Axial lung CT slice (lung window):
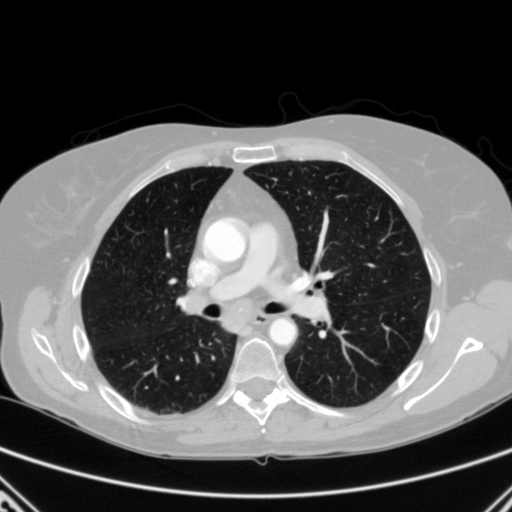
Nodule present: no